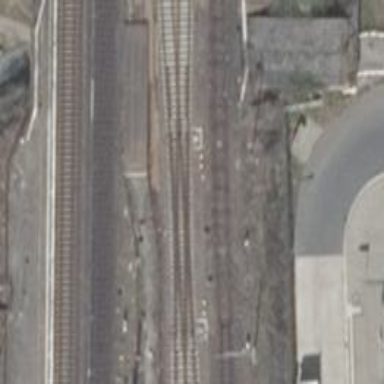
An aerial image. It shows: Railway signal positioned in the track.